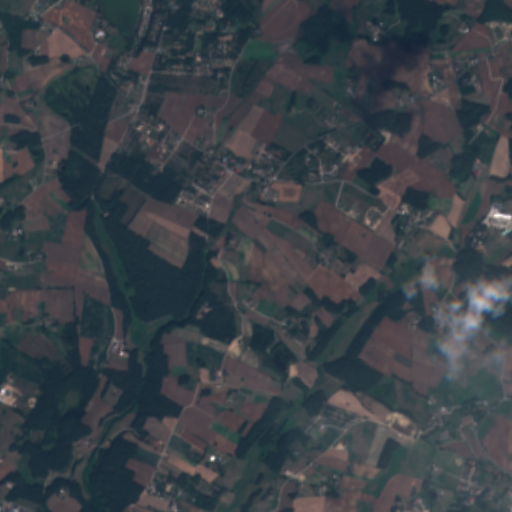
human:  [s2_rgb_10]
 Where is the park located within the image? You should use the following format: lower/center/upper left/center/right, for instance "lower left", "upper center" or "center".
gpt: The park is located in the lower right of the image.
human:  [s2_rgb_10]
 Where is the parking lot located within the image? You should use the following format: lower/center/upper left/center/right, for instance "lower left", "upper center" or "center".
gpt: There is no parking lot in the image.